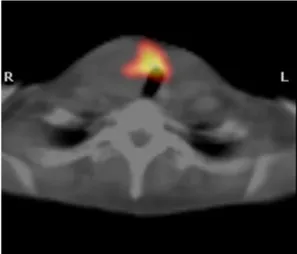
Imaging study. The corresponding region of radioiodine uptake represents cold nodules in this SPECT/CT fusion image (B).
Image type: radiology (ct)